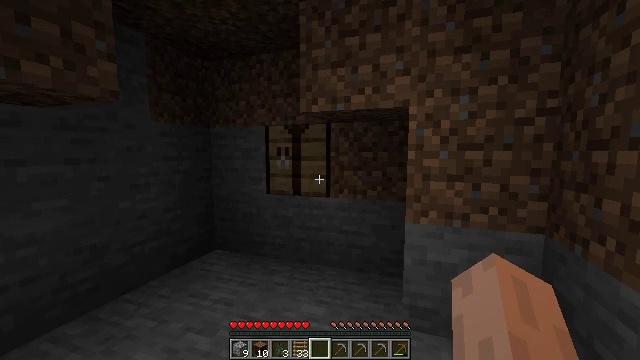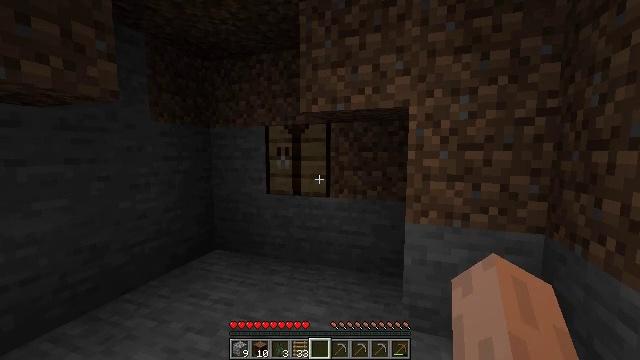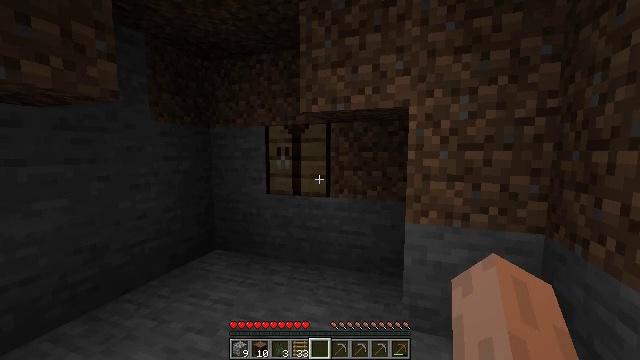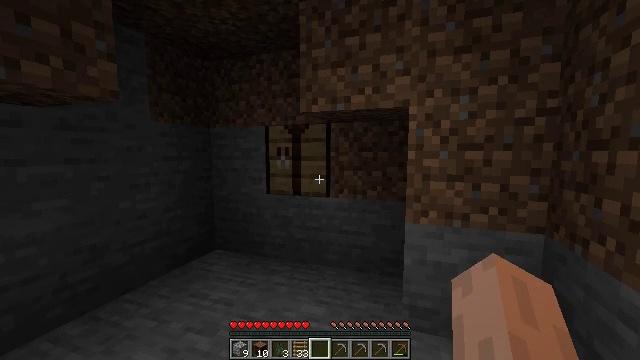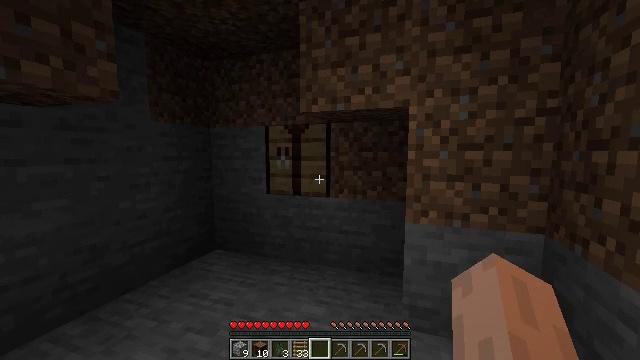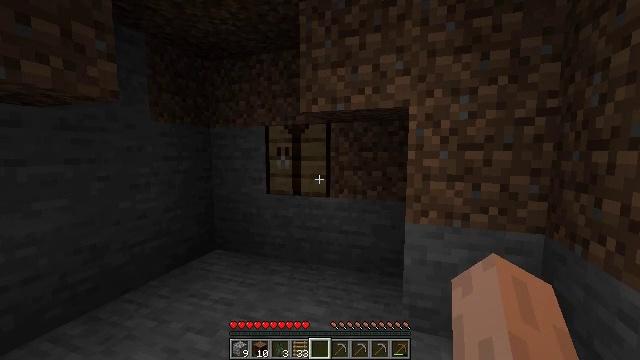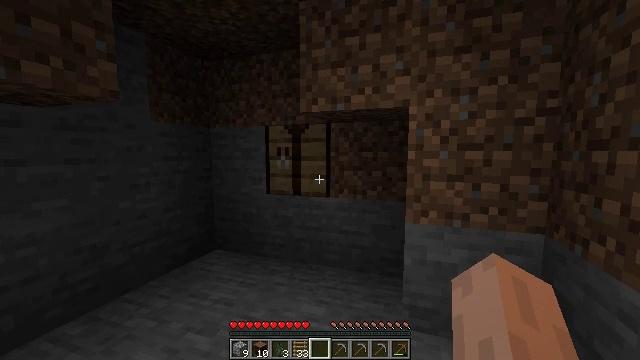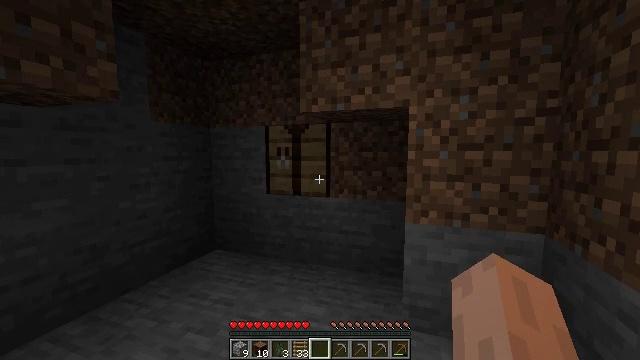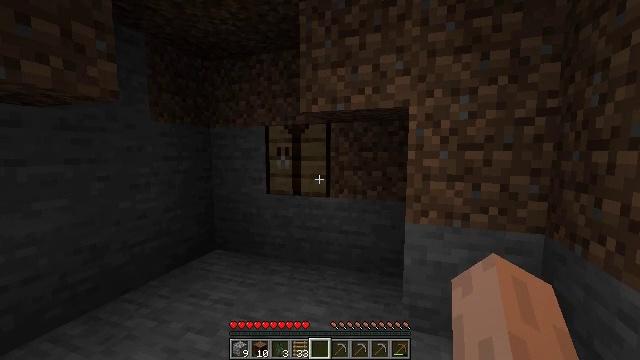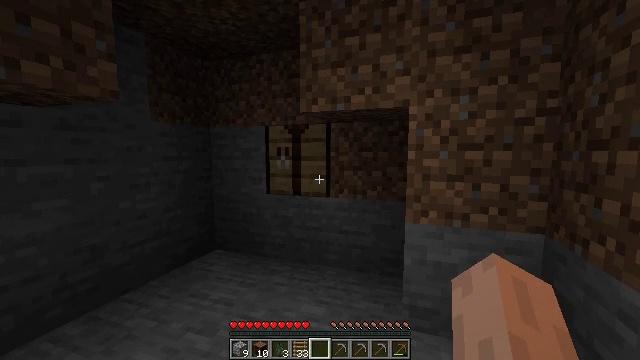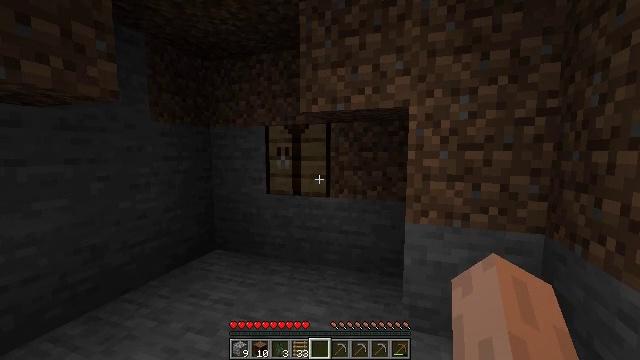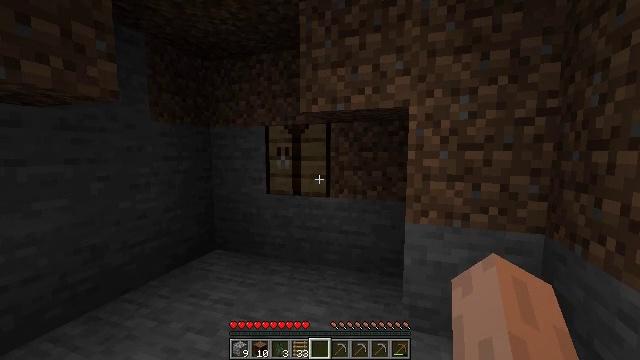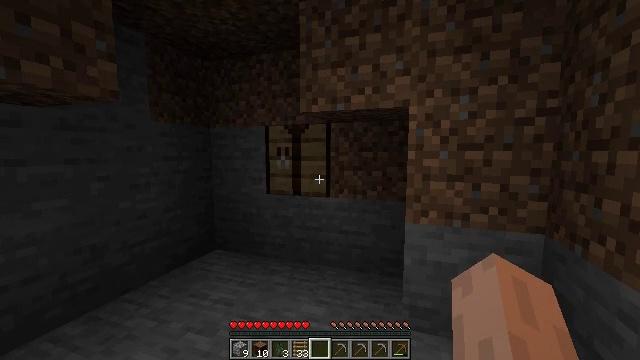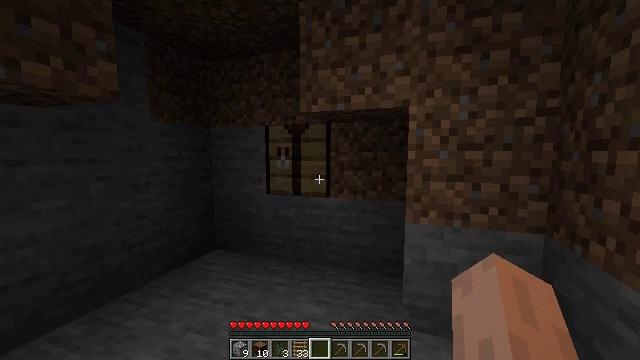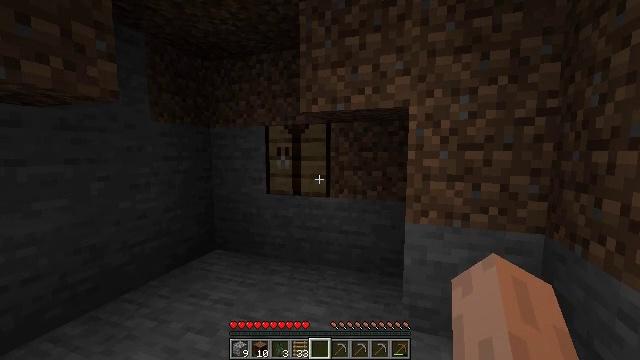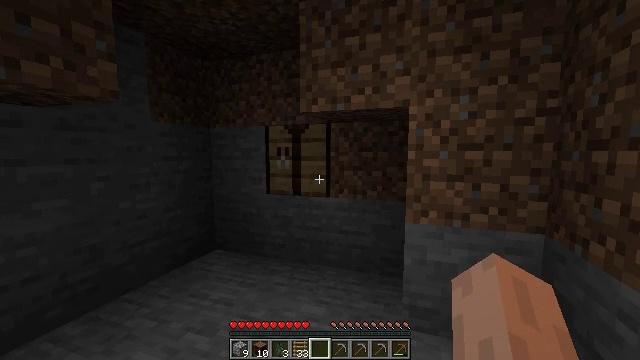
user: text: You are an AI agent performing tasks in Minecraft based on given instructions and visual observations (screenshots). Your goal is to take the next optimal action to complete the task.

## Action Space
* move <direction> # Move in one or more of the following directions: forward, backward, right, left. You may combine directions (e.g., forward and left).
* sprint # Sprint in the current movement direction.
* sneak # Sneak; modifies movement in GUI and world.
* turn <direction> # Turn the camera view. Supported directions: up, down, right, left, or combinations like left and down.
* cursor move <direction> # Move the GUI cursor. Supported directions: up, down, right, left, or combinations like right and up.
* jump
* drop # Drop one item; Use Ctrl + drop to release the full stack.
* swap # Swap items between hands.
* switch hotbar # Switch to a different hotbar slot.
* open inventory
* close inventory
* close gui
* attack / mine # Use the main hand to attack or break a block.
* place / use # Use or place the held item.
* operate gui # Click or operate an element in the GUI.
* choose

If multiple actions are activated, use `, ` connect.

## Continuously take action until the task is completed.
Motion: motion action
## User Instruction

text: Create spruce planks using spruce logs.
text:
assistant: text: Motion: no_op
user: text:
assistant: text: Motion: no_op
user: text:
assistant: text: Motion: no_op
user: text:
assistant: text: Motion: no_op
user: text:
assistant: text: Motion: no_op
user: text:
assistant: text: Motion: no_op
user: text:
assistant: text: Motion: no_op
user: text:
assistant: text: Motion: no_op
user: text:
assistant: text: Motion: no_op
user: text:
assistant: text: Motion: no_op
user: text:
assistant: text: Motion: no_op
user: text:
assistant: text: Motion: no_op
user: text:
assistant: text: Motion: no_op
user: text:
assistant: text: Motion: no_op
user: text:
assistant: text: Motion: no_op
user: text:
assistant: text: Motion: no_op
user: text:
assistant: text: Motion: no_op
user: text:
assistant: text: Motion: no_op
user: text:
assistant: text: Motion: no_op
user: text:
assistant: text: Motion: no_op
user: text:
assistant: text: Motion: no_op
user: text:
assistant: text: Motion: no_op
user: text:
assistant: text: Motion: no_op
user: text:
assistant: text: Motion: no_op
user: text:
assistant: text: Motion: no_op
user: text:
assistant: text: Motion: no_op
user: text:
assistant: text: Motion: no_op
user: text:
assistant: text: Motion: no_op
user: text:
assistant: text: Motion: no_op
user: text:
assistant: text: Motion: no_op